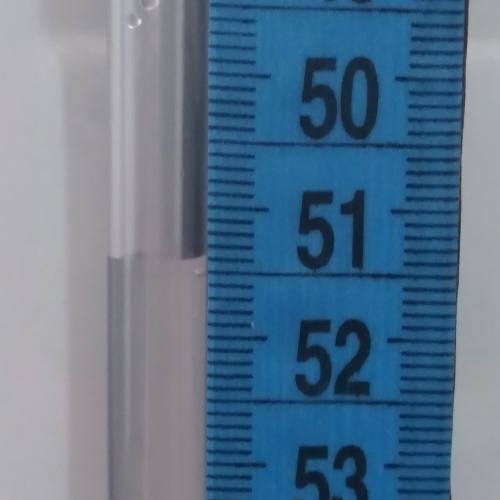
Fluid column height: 51.4 cm